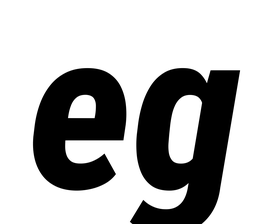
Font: Roboto-Italic_Condensed_ExtraBold_Italic